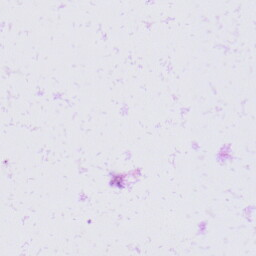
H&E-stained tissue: Prostate